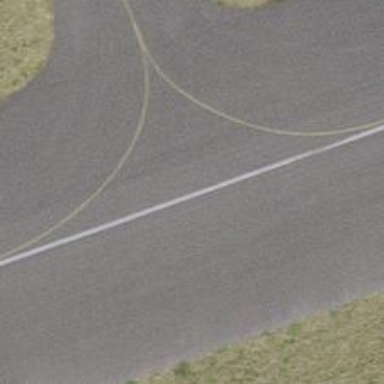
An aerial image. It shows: Image of taxiway at airport.